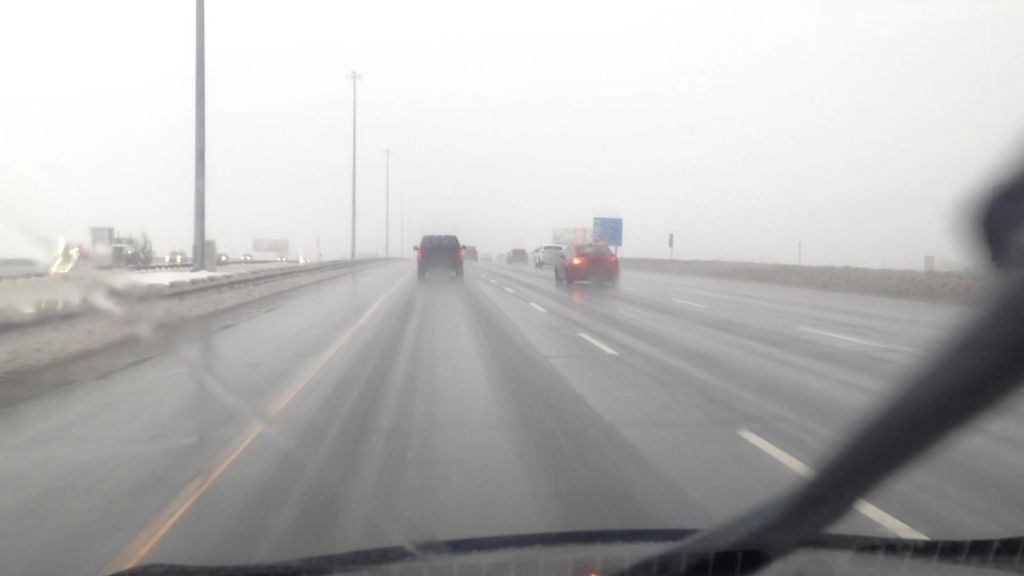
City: montreal